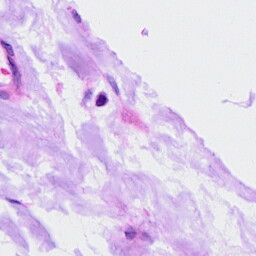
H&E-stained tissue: Ovarian